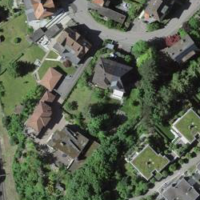
EUNIS habitat code: 55
Species observed at this site:
Carpinus betulus